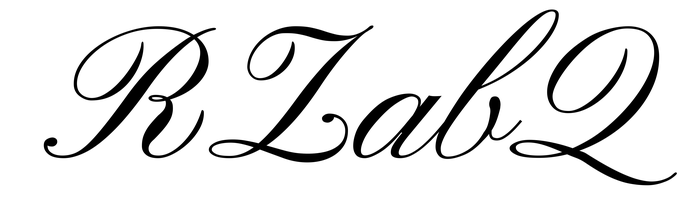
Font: PinyonScript-Regular